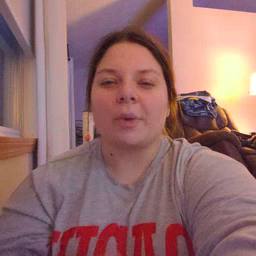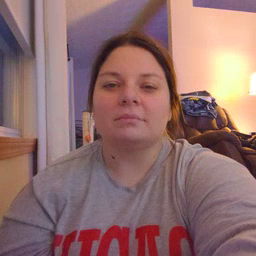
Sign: hungry